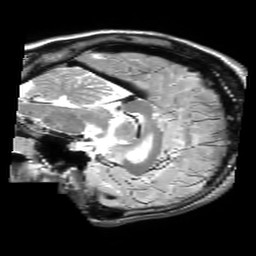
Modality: T2w
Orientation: sagittal
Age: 25
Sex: male
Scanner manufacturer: philips
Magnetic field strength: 3 T
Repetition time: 3 s
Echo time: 0.08 s